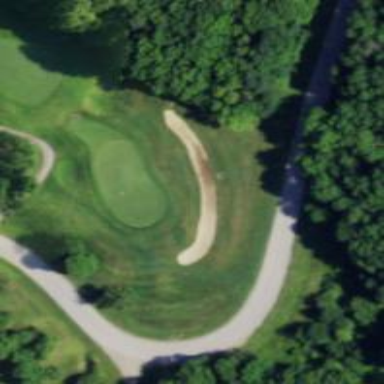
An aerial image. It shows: View of golf hole.